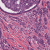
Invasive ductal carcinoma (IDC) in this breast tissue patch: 1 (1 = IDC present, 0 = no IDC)